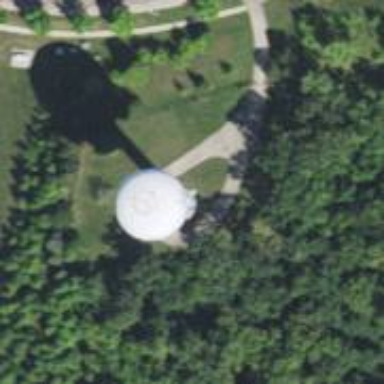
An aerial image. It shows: Water tower that is man-made.